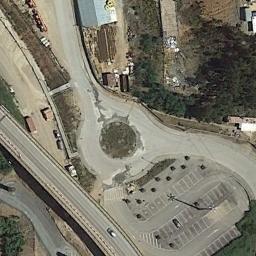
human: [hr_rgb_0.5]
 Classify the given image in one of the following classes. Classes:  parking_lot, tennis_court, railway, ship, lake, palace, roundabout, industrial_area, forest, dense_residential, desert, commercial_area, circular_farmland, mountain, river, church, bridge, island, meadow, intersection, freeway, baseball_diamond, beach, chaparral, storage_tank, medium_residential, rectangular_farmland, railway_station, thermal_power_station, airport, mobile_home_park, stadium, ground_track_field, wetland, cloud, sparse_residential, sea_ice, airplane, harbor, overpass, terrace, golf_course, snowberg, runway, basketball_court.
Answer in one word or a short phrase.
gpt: roundabout